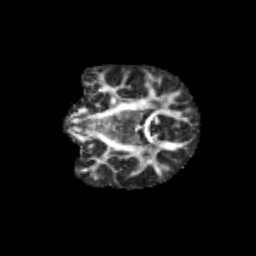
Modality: FA
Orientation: coronal
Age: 10
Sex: female
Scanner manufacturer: siemens
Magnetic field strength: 3 T
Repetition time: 3.8 s
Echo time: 0.07 s